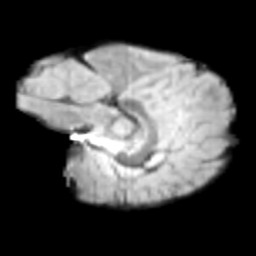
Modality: T2w
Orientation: sagittal
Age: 10
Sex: male
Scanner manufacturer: siemens
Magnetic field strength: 3 T
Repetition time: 3.8 s
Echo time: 0.07 s